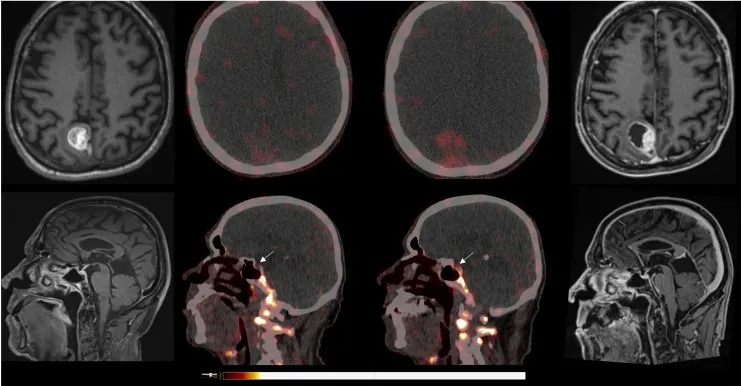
MRI and [89Zr]Zr-crefmirlimab berdoxam PET/CT scans of cerebral lesion and pituitary gland.
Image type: radiology (mri)